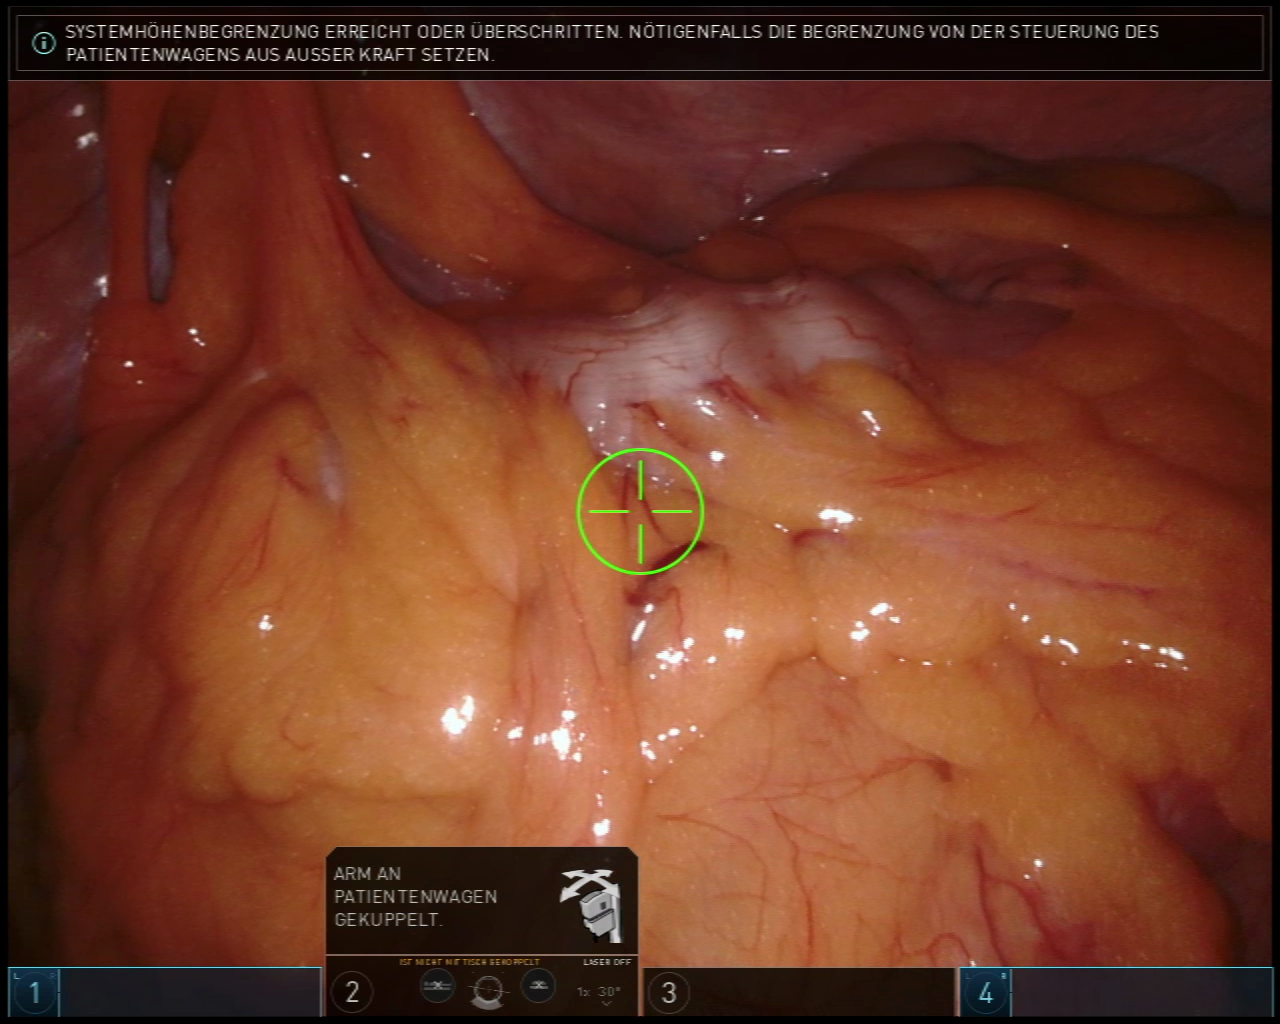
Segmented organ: abdominal_wall
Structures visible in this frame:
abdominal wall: yes
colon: yes
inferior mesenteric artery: no
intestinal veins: no
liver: no
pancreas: no
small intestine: no
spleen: no
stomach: no
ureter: no
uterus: no
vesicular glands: no